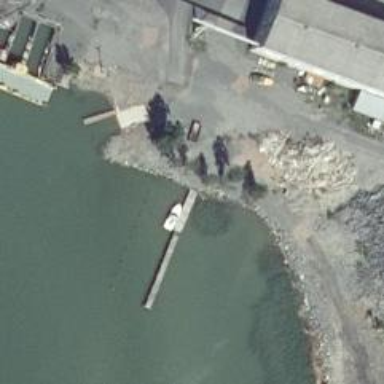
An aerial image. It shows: Man-made pier.